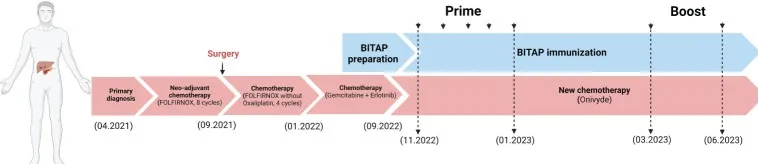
Treatment process and follow-up of metastatic pancreatic cancer patient through treatment periods. The patient received different treatments at different times. BITAP immunization was applied along with standard of care chemotherapy (A).
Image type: chart (chart)